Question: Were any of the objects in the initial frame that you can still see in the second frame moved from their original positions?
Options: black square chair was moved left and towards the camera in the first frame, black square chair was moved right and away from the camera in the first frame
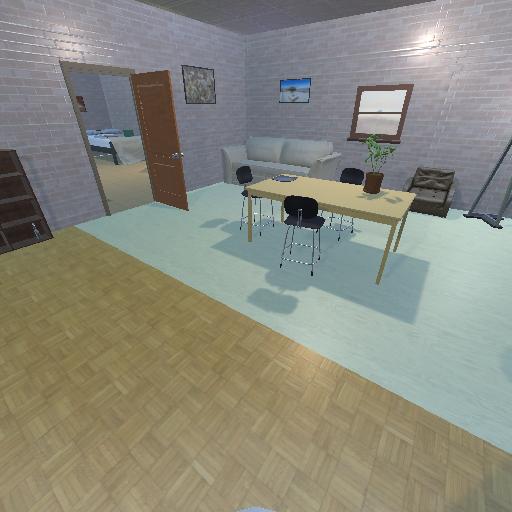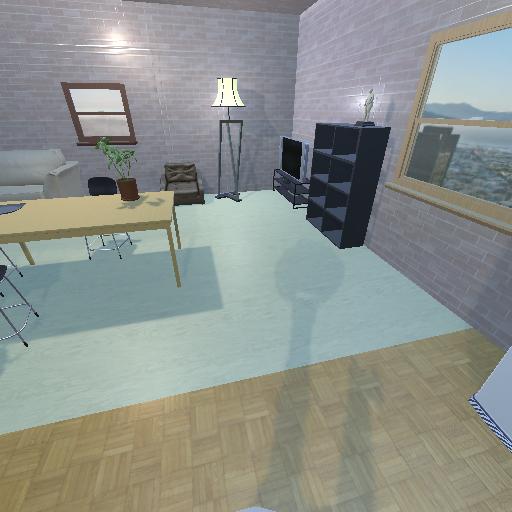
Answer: black square chair was moved left and towards the camera in the first frame